Question: If I run the following:
'''
WITH MEMBER [Date].[Date - Calendar Month].[Last Completed Month] AS
IIF( Day(Now()) = 1,
TAIL([Date].[Date - Calendar Month].[Calendar Month],1)(0),
TAIL([Date].[Date - Calendar Month].[Calendar Month],2)(0)
)
SELECT
NON EMPTY
[Date].[Date - Calendar Month].[Last Completed Month]
ON COLUMNS
FROM [OurCube]
WHERE ([Measures].[NumUsers])
'''
It returns this:

Is it possible to change the script so that instead of using "Last Completed Month" as the column header it uses the actual month "June 2013" ?
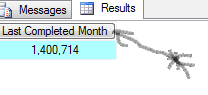
Answer: '''
declare @cur_date varchar(20), @linked_server varchar(20) = 'YourLinkedServer'
set @cur_date=datename(M,GETDATE()) + ' '+ datename(YYYY,GETDATE())
declare @mdx_query varchar(max) =
'WITH MEMBER [Date].[Date - Calendar Month].[Last Completed Month] AS
IIF( Day(Now()) = 1,
TAIL([Date].[Date - Calendar Month].[Calendar Month],1)(0),
TAIL([Date].[Date - Calendar Month].[Calendar Month],2)(0)
)
SELECT
NON EMPTY
[Date].[Date - Calendar Month].[Last Completed Month] as ''' + @cur_date + '''
ON COLUMNS
FROM [OurCube]
WHERE ([Measures].[NumUsers])'
set @mdx_query='Select * from openrowset('''+@linked_server+''','''+@mdx_query+''')'
EXEC sp_executesql @mdx_query
'''
As for pure MDX solution, there is a <URL>.